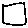
Label: square